Question: I have this code that uses NHibernate
'''
public bool ValidateUser(string username, string password)
{
bool loginResult;
using (var session = SessionFactory.Session)
{
session.BeginTransaction();
var makeQuery = session.Query<User>().SingleOrDefault(x => x.Username == username && x.Password == password);
loginResult = makeQuery != null;
}
return loginResult;
}
'''
My SessionFactory looks like this
'''
using NHibernate;
using FluentNHibernate.Cfg;
using FluentNHibernate.Cfg.Db;
using NHibernate.Cfg;
using NHibernate.Tool.hbm2ddl;
using WebSite.DatabaseModels;
using System;
namespace GameServer.Repository
{
public class SessionFactory
{
private static string connString = System.Configuration.ConfigurationManager.ConnectionStrings["MySQLConnectionString"].ConnectionString;
private static ISessionFactory session;
private static object syncRoot = new Object();
private static ISessionFactory CreateSessionFactory()
{
return Fluently.Configure()
.Database(MySQLConfiguration
.Standard
.ConnectionString(connString))
.Mappings(m => m.FluentMappings
.AddFromAssemblyOf<UserMap>())
.ExposeConfiguration(UpdateSchema)
.BuildSessionFactory();
}
private static void UpdateSchema(Configuration cfg)
{
new SchemaUpdate(cfg);
}
public static ISession Session
{
get
{
if (session == null)
{
lock (syncRoot)
{
if (session == null)
session = CreateSessionFactory();
}
}
return session.OpenSession();
}
}
'''
^
I tried putting a break point at the Session property, but that aint hit, but the exception is thrown at using (var session = SessionFactory.Session) and cant really see how I can fix it in error report

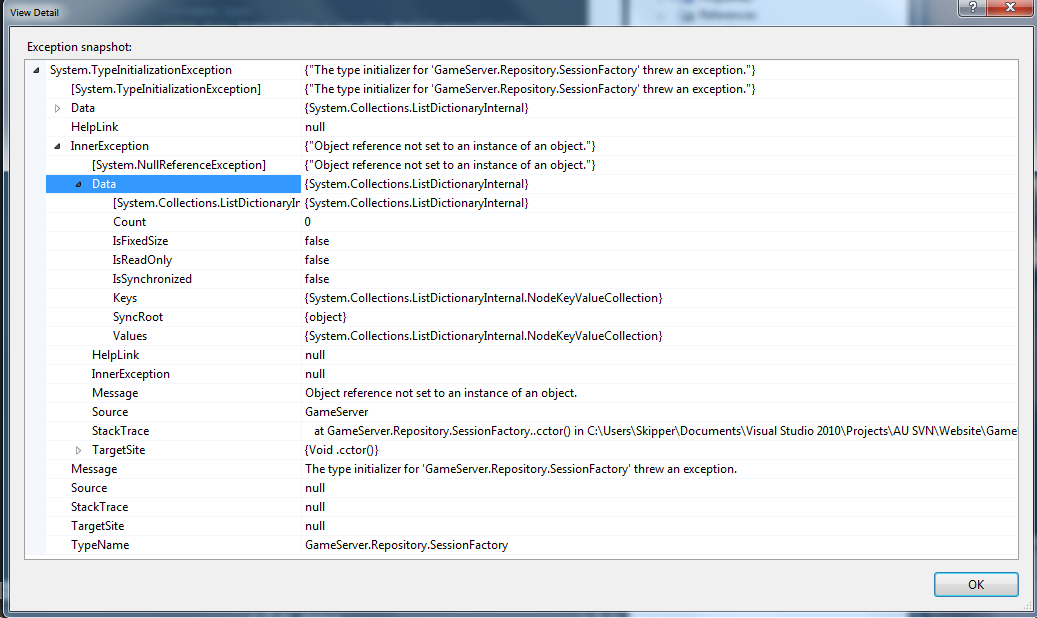
Answer: It would be better if you pasted the actual exception string (entire exception with stack trace) instead of an image.
As you can see in your stack trace, the exception happens in 'cctor' of your 'SessionFactory' class. 'cctor' is a static constructor. Since you don't have one explicitly, your code probably breaks on initializing static fields of 'SessionFactory' class.
My best bet would be that you don't have a connection string named 'MySQLConnectionString' in your config file. In that case:
'''
// this is null
ConfigurationManager.ConnectionStrings["MySQLConnectionString"];
// this will throw NullReferenceException
ConfigurationManager.ConnectionStrings["MySQLConnectionString"].ConnectionString;
'''